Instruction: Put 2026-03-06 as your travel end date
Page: home
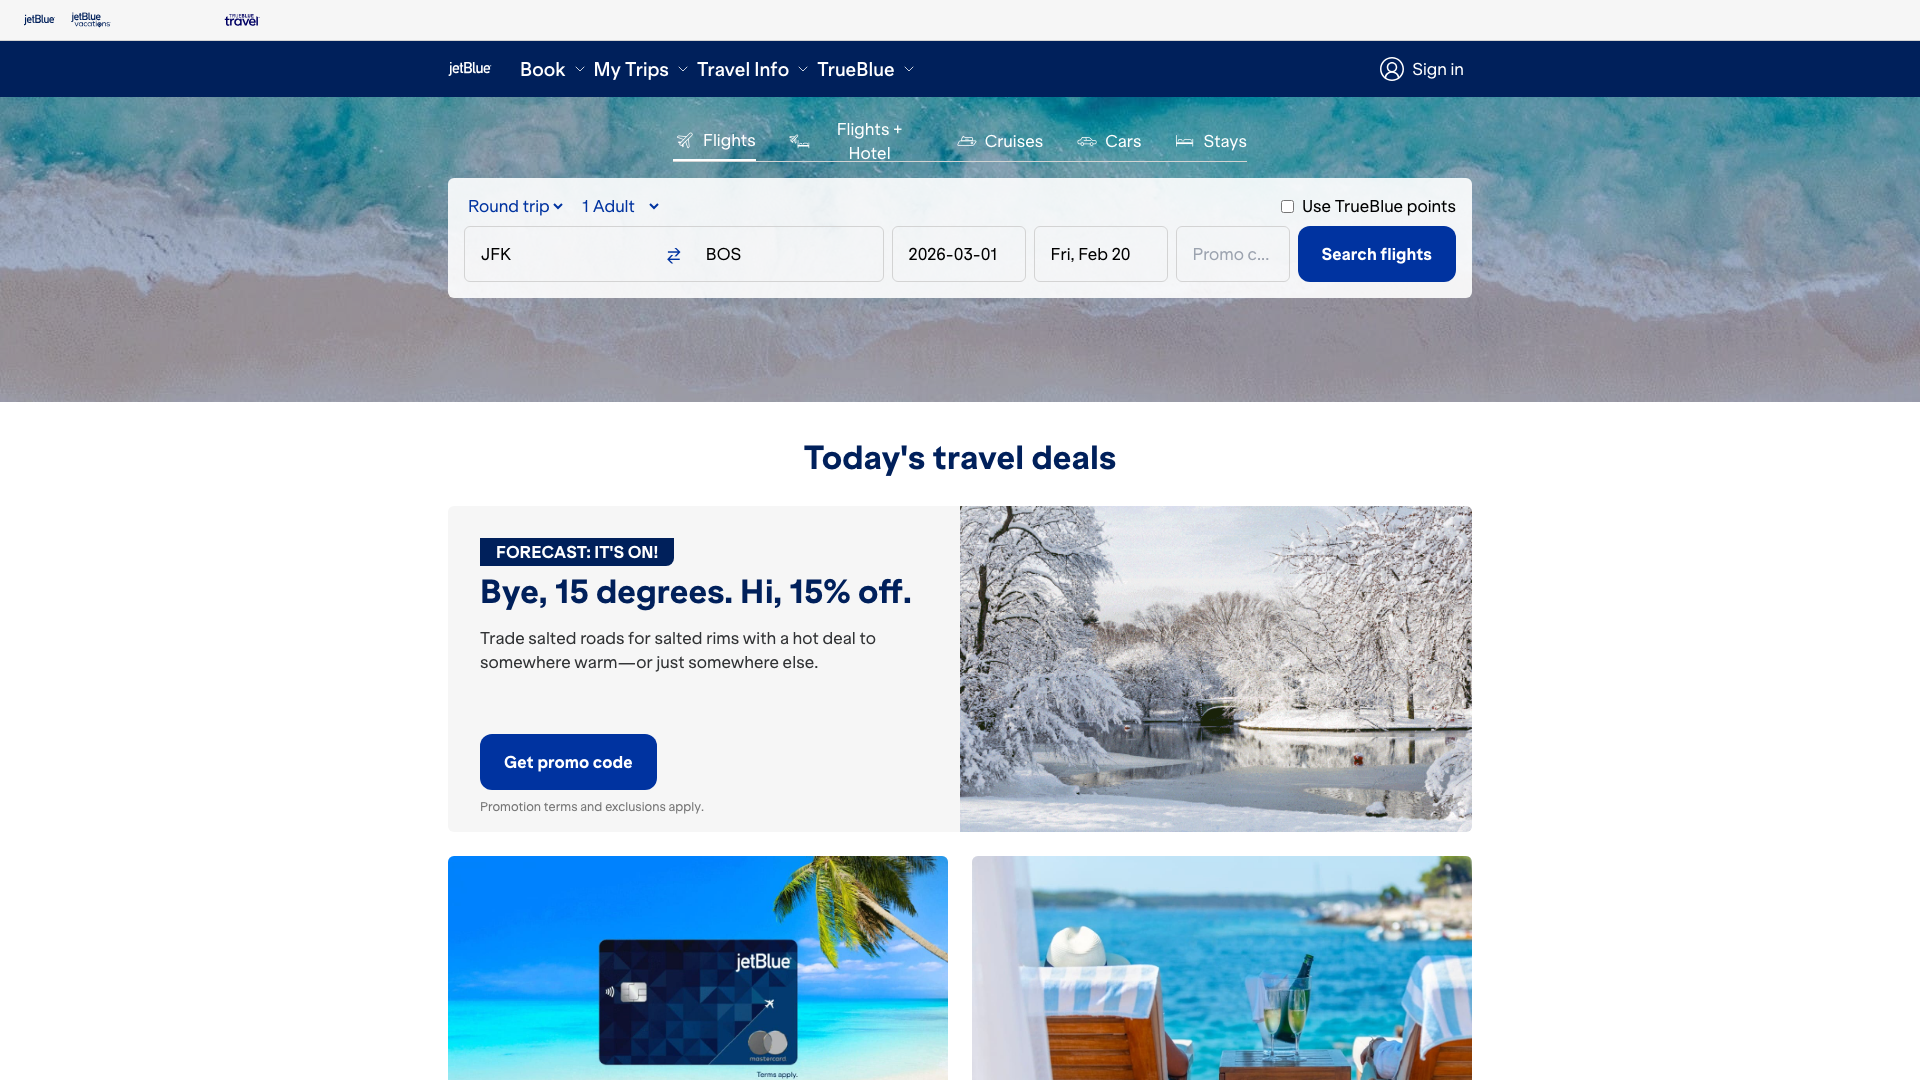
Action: type